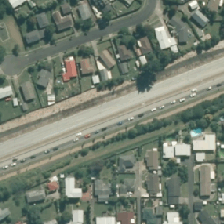
Land cover: urban_parkland